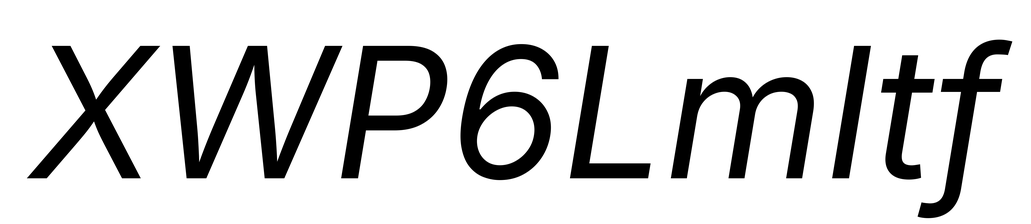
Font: Inter-Italic_Italic